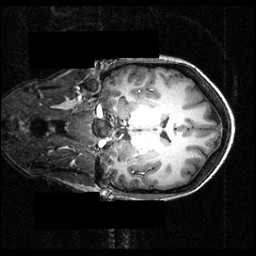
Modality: T1w
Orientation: coronal
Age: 24
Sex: female
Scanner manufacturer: siemens
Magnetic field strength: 3.951 T
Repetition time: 1.5 s
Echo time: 0.00335 s